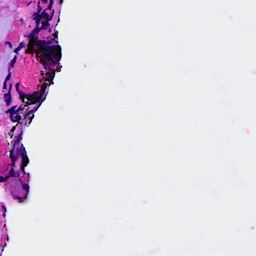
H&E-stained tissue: Breast